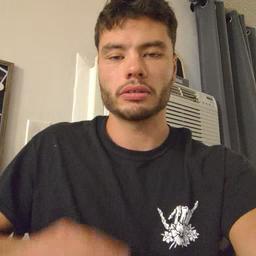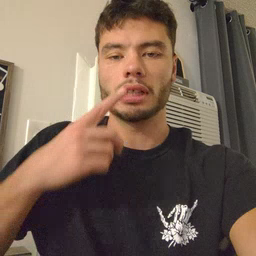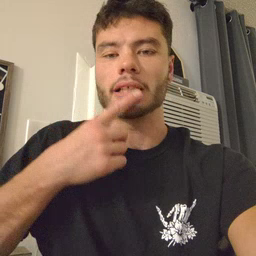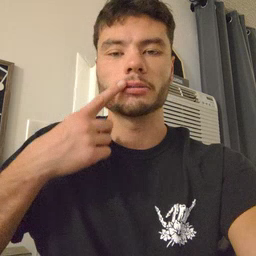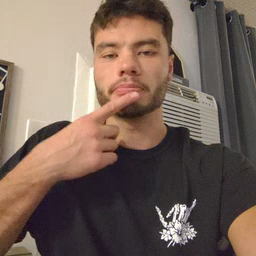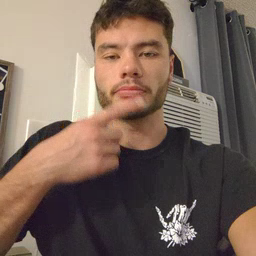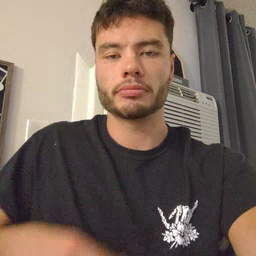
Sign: lips